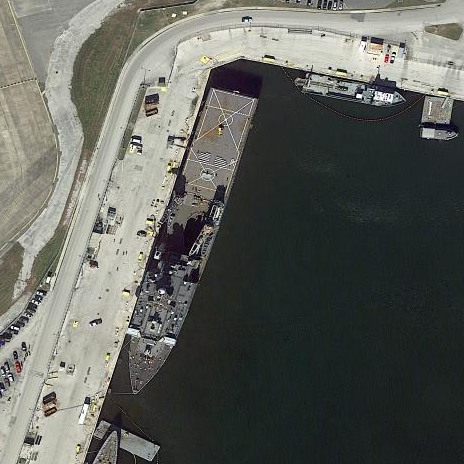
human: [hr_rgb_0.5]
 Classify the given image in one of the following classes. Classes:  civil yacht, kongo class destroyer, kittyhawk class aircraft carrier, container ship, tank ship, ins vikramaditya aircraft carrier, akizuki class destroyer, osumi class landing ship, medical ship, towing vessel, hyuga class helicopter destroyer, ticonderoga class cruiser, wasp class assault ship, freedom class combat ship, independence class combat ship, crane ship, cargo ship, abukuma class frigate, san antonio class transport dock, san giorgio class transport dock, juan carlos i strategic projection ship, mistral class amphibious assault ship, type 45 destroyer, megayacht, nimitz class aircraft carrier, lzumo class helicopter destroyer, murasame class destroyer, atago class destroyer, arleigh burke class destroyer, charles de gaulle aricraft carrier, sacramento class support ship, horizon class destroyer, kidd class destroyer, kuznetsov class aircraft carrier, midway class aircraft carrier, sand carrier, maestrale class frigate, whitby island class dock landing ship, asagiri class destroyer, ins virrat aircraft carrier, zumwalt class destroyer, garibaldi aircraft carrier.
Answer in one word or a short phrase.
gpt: Whitby Island class dock landing ship